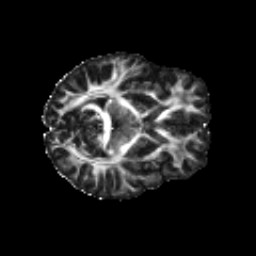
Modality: FA
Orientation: axial
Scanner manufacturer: siemens
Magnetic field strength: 3 T
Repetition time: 4.16 s
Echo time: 0.0806 s